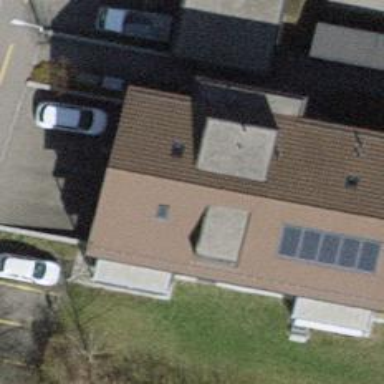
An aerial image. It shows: Gabled roof adorns the apartments building.